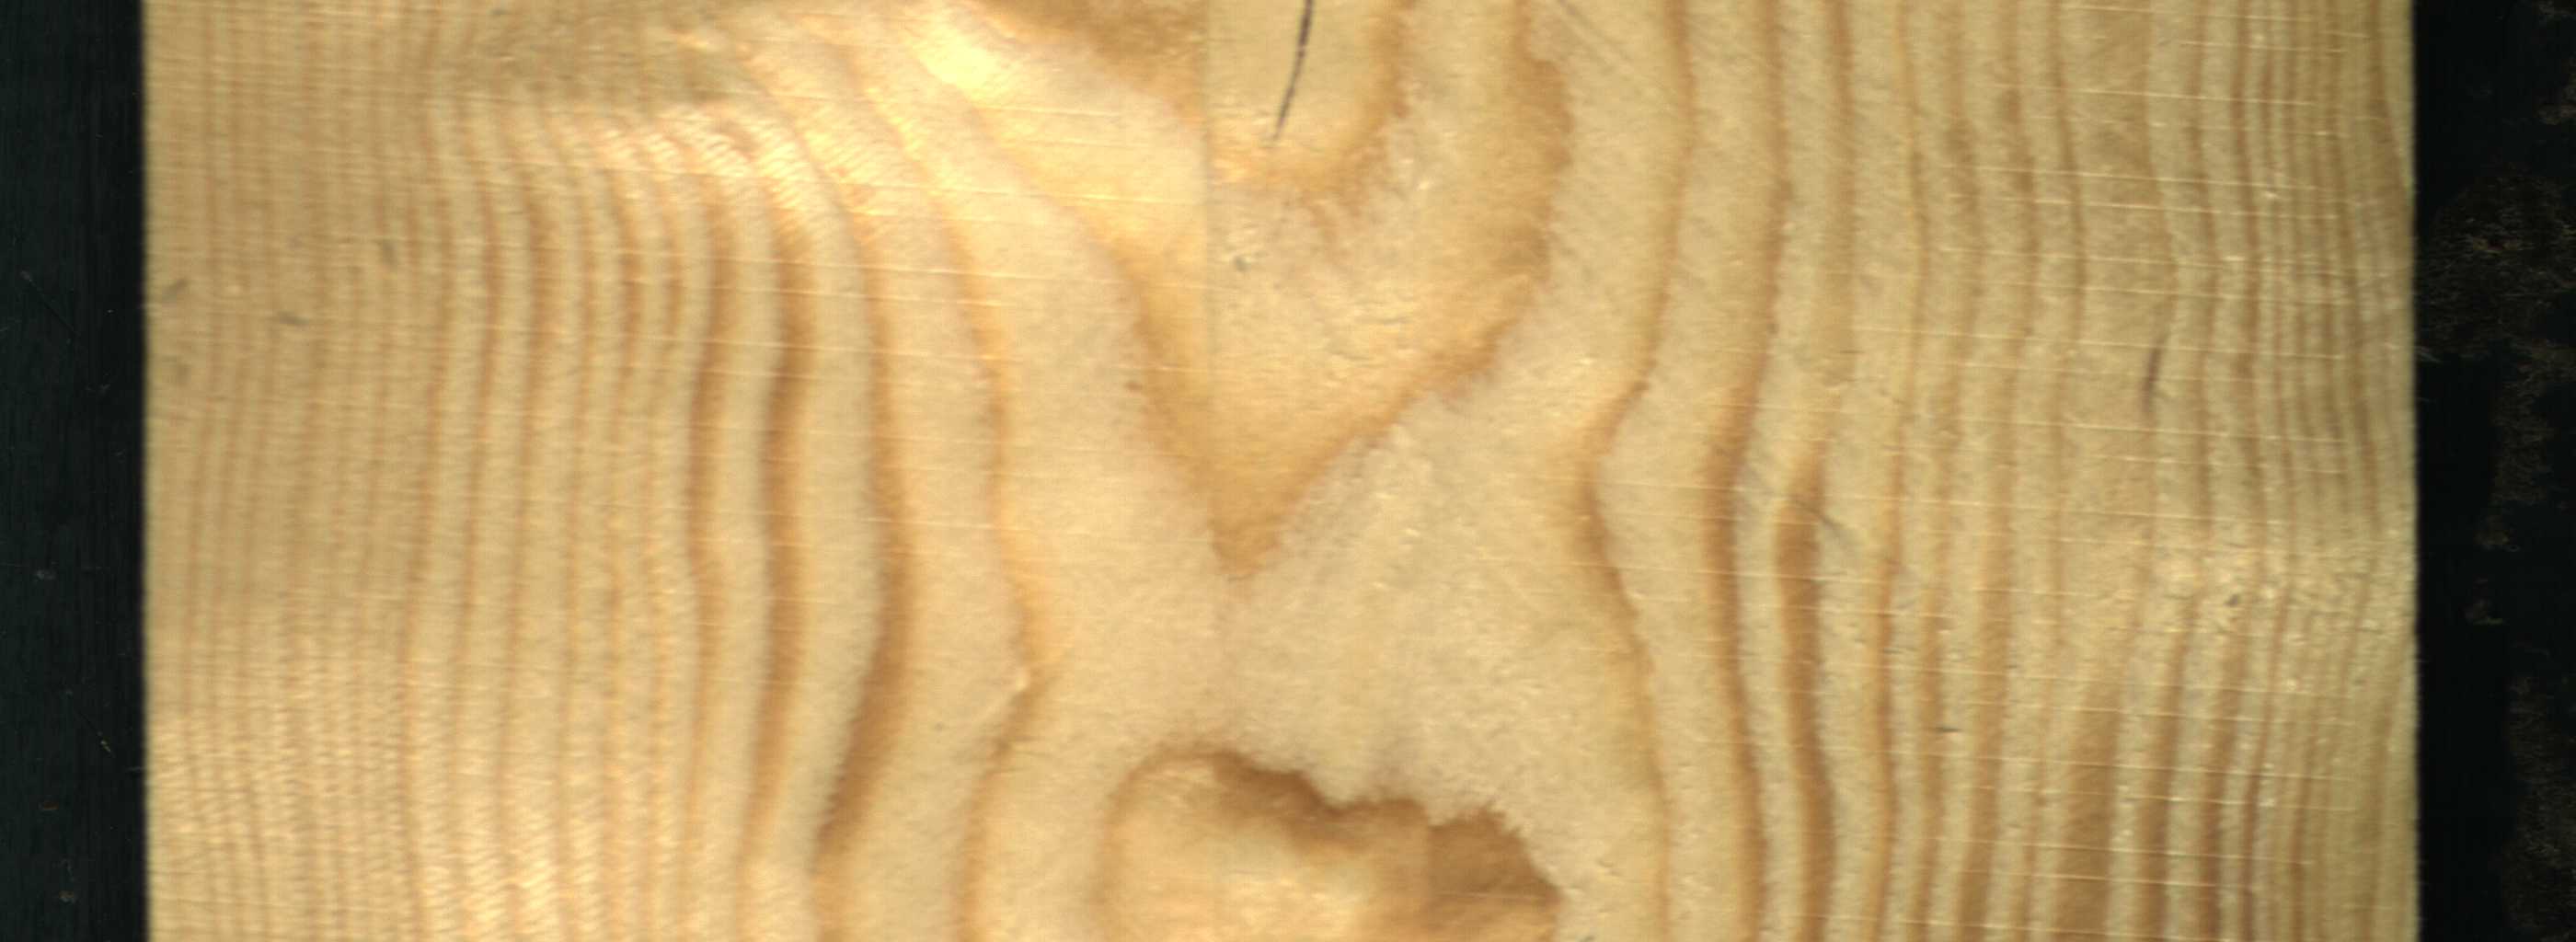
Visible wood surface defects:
Crack